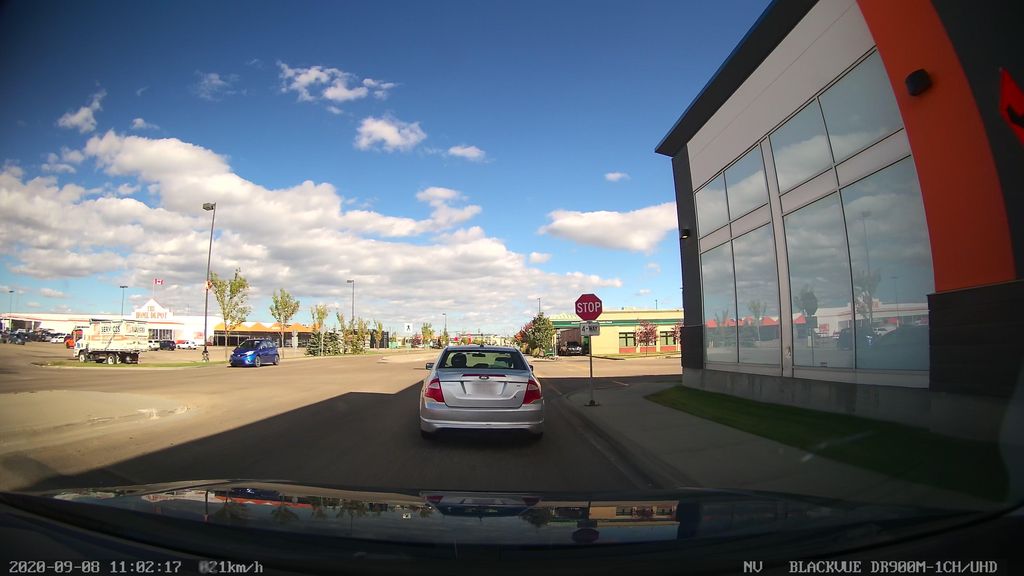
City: edmonton